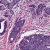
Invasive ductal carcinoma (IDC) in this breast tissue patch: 1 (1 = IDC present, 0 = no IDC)